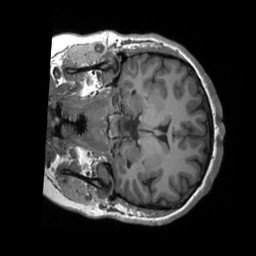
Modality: T1w
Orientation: coronal
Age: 19
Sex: female
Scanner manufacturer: siemens
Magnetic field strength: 3 T
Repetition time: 2.3 s
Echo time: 0.00232 s